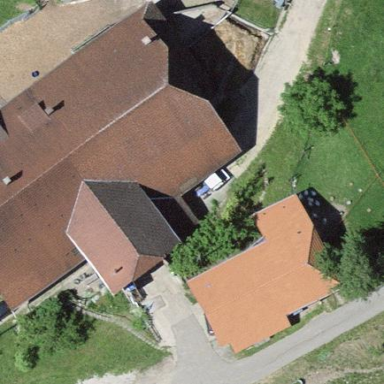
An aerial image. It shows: Farm building.